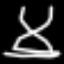
Label: hourglass